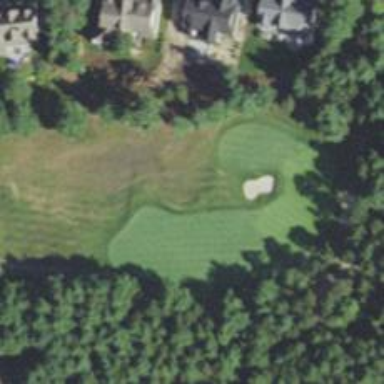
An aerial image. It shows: View of golf hole.